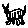
Label: cat